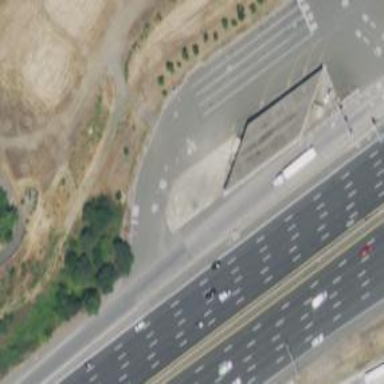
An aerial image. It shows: Weighbridge on service road.